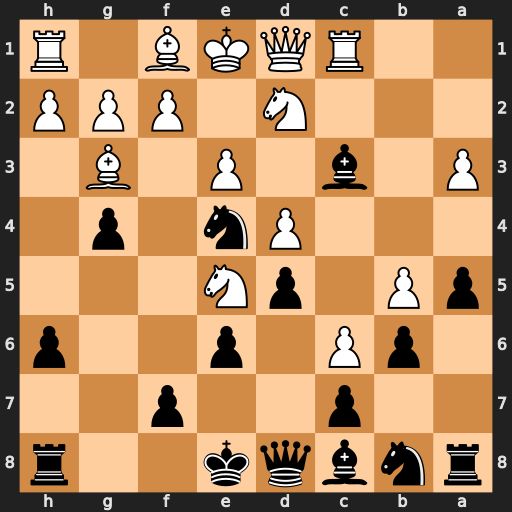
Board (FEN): rnbqk2r/2p2p2/1pP1p2p/pP1pN3/3Pn1p1/P1b1P1B1/3N1PPP/2RQKB1R
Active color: b
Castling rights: Kkq
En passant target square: -
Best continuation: Bxd2+ Qxd2 Nxd2